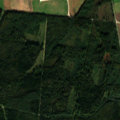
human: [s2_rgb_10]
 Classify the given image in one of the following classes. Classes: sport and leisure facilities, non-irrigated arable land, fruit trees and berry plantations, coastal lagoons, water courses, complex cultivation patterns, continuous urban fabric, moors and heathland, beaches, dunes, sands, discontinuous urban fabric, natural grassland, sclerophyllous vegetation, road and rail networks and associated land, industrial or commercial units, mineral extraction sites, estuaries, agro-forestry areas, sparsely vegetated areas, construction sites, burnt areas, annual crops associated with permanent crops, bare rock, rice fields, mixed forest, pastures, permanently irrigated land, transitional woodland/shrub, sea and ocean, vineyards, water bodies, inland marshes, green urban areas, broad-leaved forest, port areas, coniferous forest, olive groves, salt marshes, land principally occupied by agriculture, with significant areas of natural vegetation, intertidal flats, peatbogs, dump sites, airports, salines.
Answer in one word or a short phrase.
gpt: non-irrigated arable land, complex cultivation patterns, coniferous forest, mixed forest, transitional woodland/shrub